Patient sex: F
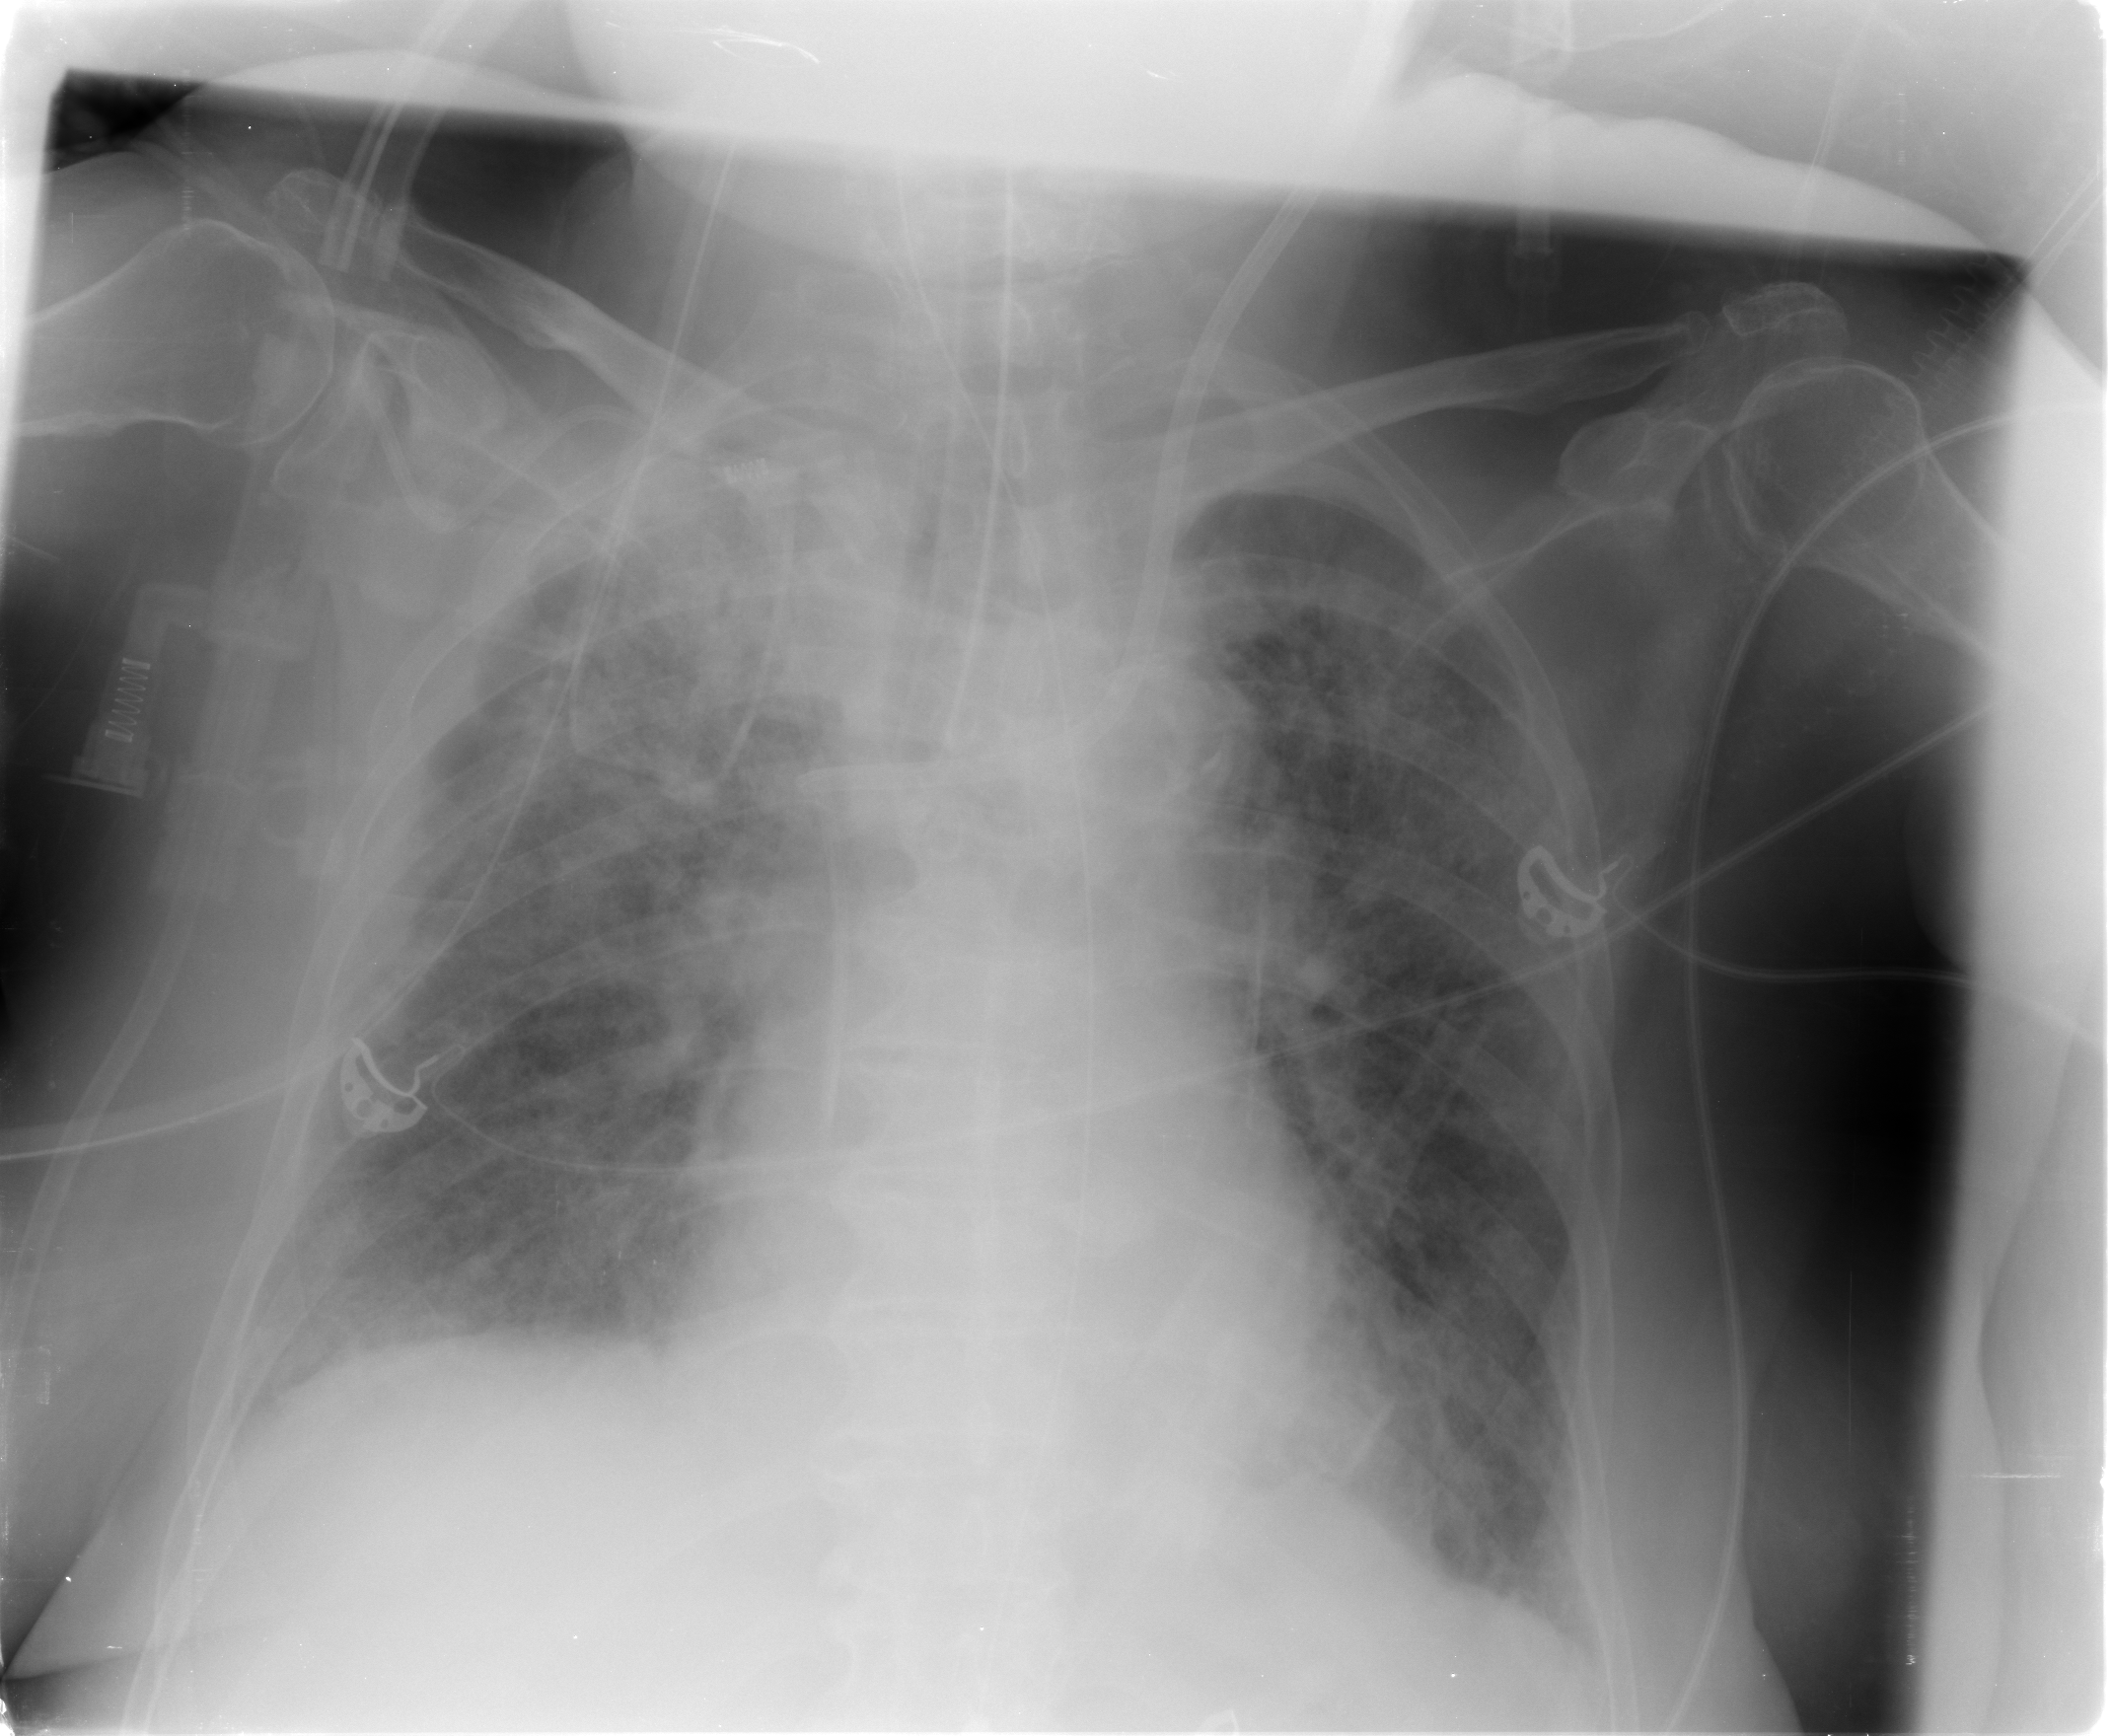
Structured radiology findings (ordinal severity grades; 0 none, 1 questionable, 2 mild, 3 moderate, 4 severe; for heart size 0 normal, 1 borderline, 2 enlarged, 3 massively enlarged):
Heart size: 0
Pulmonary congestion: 3
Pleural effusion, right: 1
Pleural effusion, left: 1
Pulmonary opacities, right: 3
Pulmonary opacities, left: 2
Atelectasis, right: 3
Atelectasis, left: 2